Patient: sex M, age 71
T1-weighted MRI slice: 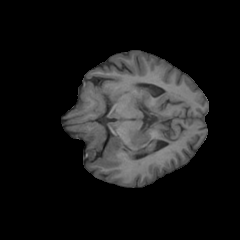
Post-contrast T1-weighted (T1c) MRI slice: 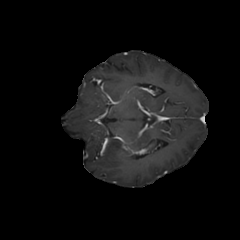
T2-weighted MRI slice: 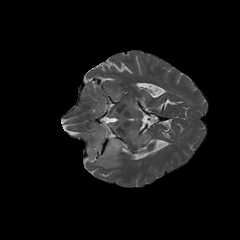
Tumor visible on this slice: yes
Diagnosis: Astrocytoma, IDH-wildtype
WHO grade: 2